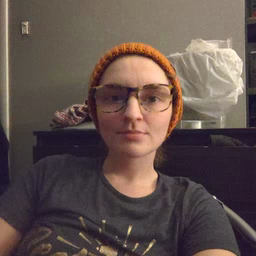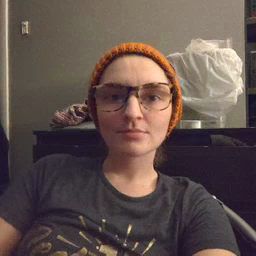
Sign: make